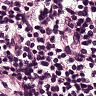
Metastatic tissue present: no